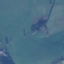
Label: Pasture